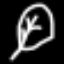
Label: leaf